Question: Inside my console application I have to download some images and save it under /web/images , but it said directory doesn't exist. If I inside web application I can access /web folder normally.
Please help!!!
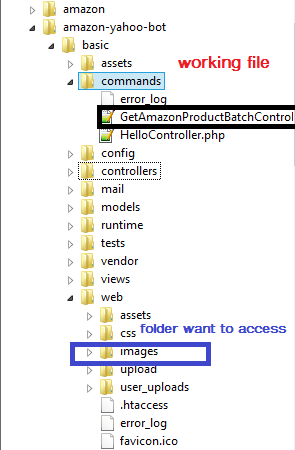
Answer: You can add 'aliases' property in to your console application config in your case :
'''
'aliases' => [
'@webimages' => dirname(__DIR__) . DIRECTORY_SEPARATOR '..' . DIRECTORY_SEPARATOR . 'web' . DIRECTORY_SEPARATOR . 'images',
]
'''
And then in your console application code call 'Yii::getAlias('@webimages')' to get path to your web directory.